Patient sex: M
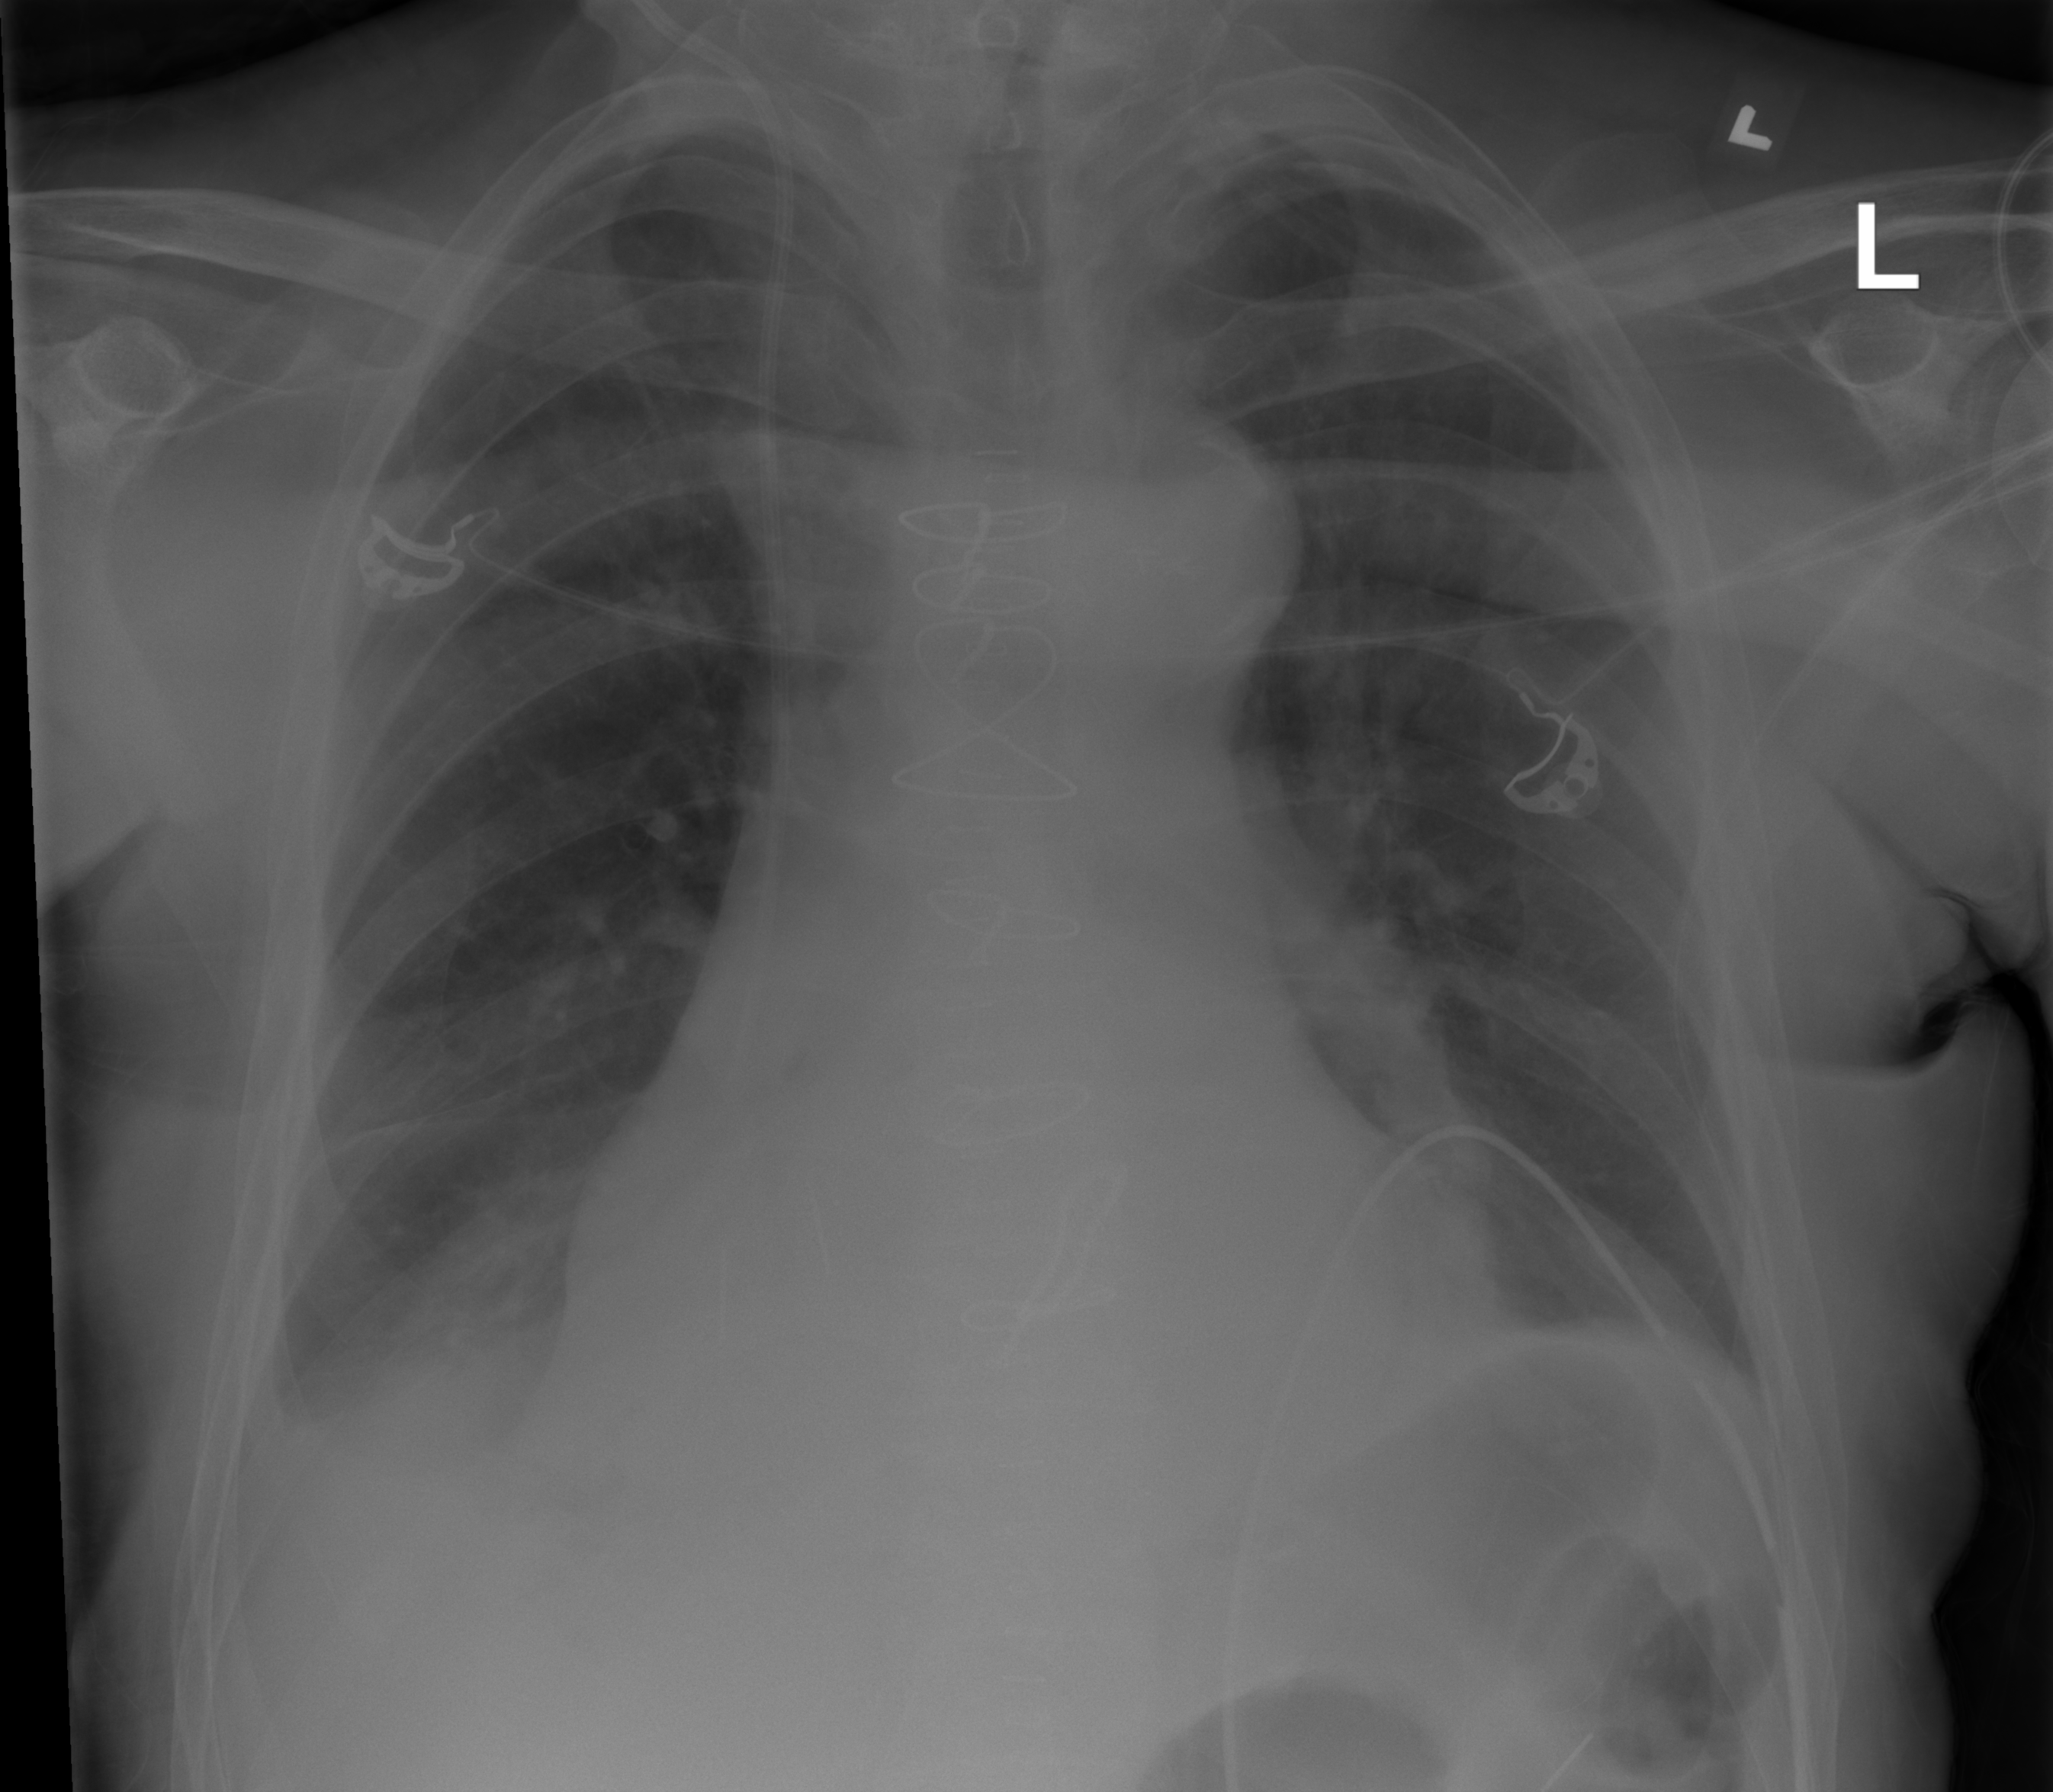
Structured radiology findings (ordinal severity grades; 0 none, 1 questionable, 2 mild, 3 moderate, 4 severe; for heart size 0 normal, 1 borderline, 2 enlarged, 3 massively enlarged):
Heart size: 1
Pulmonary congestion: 2
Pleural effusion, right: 2
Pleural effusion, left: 0
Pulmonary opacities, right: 0
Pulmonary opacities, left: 0
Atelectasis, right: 2
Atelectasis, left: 2